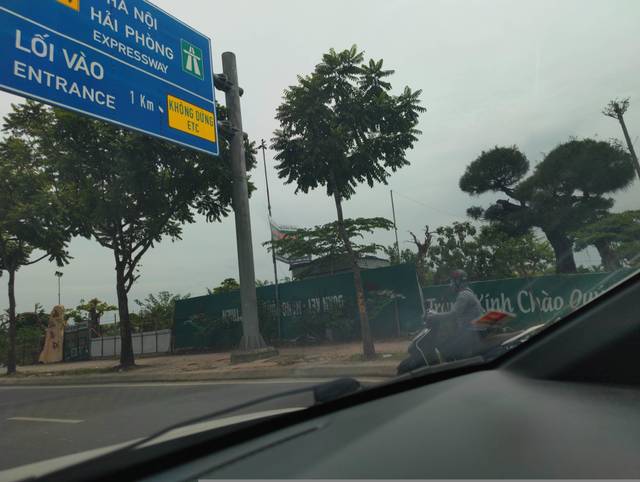
Region: Vietnam
Coordinates: 21.017, 105.914